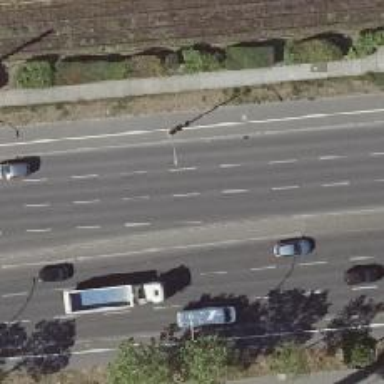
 featuring dual carriageway and asphalt surface."